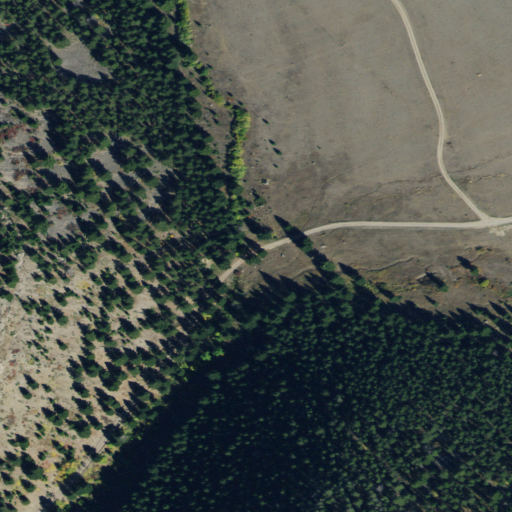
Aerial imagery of valley in Montana named Wall Canyon containing evergreen forest, grassland, shrub, and open development